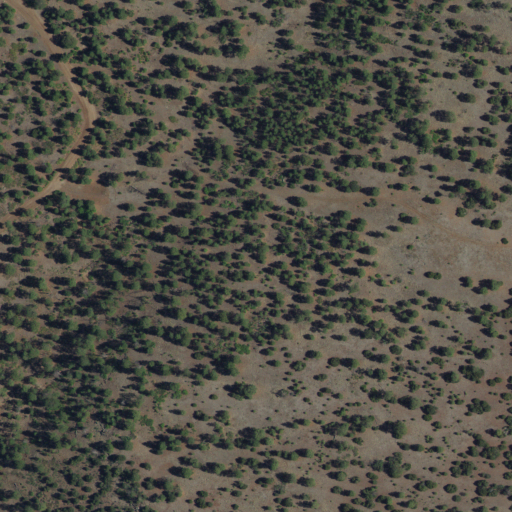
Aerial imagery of mountain in New Mexico named Black Mesa containing shrub and evergreen forest